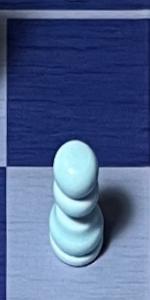
Label: Pawn_White